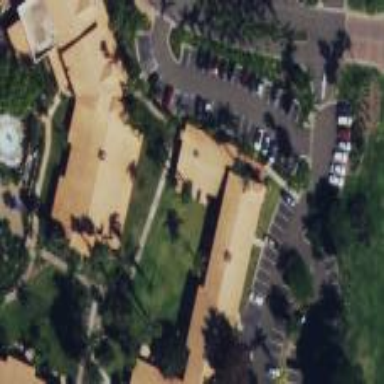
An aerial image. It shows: Hotel building.